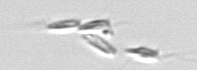
Label: Dinobryon